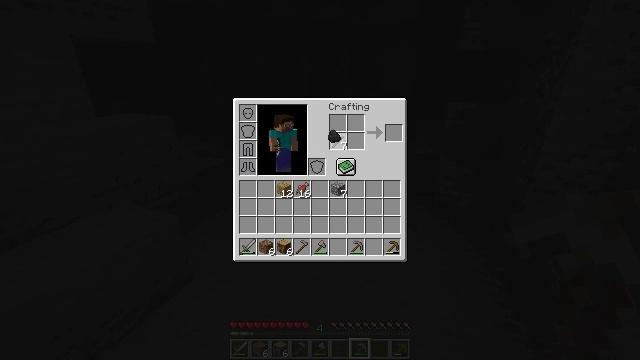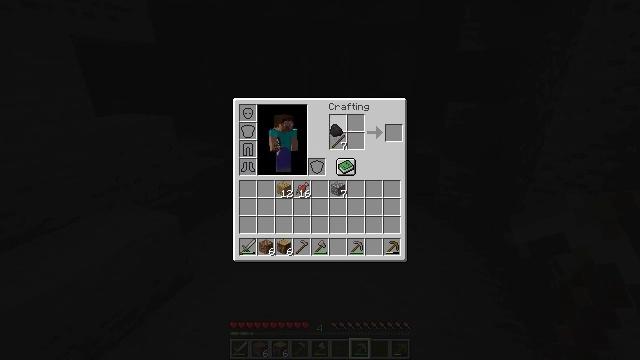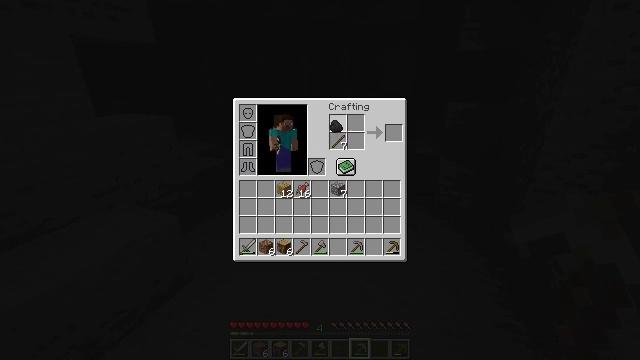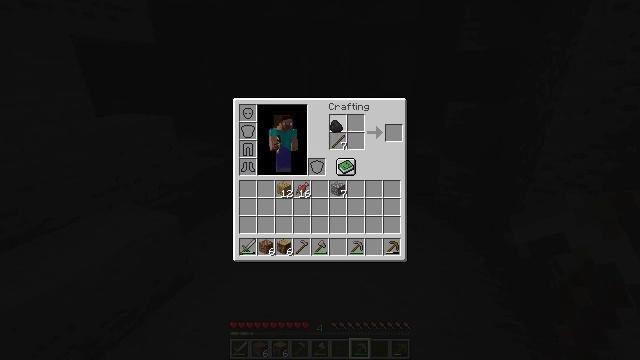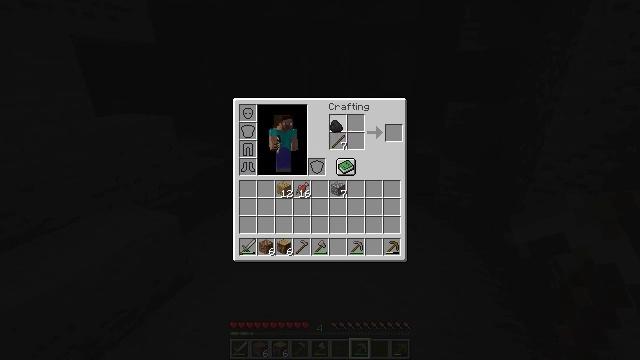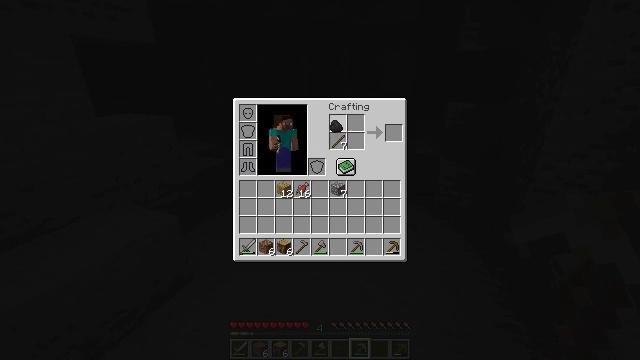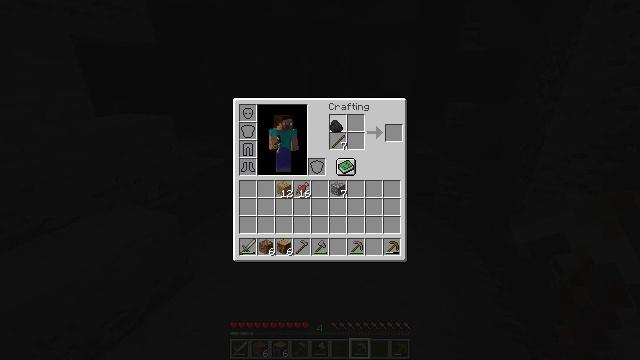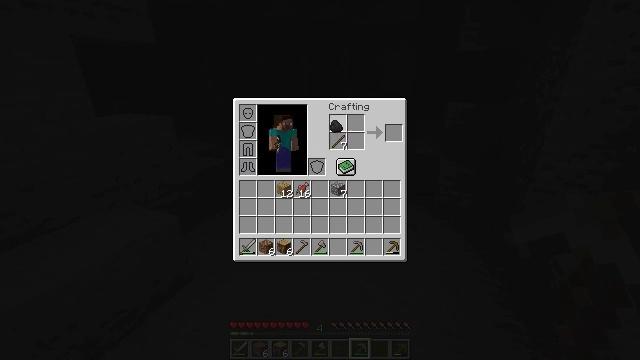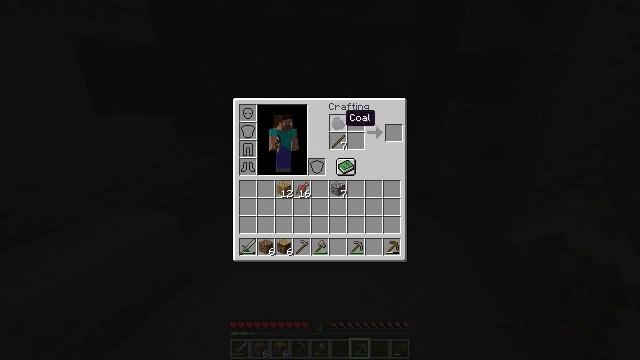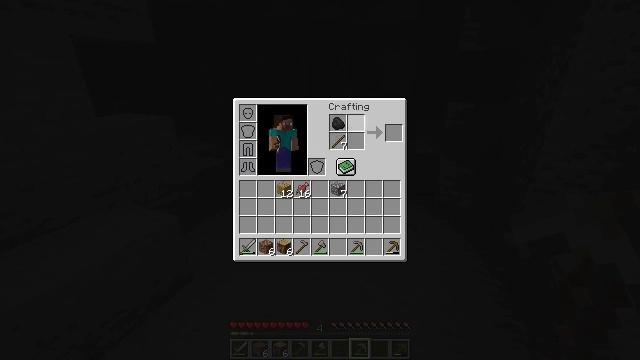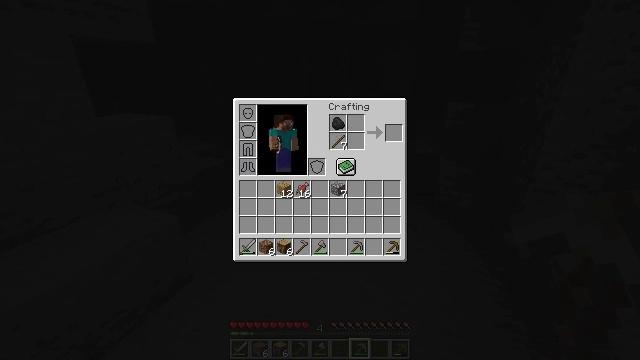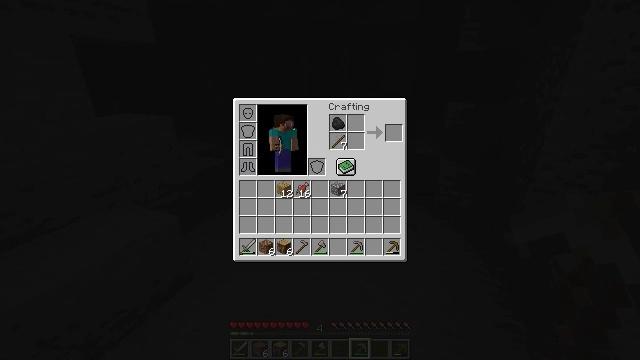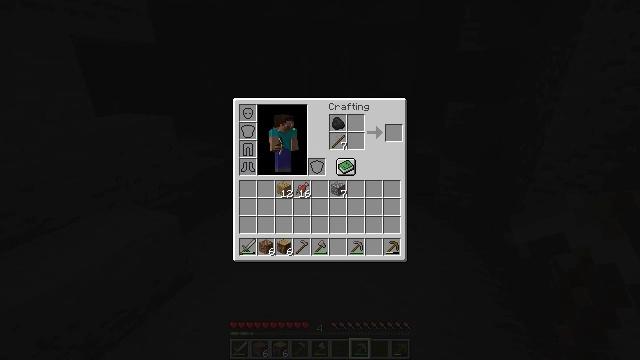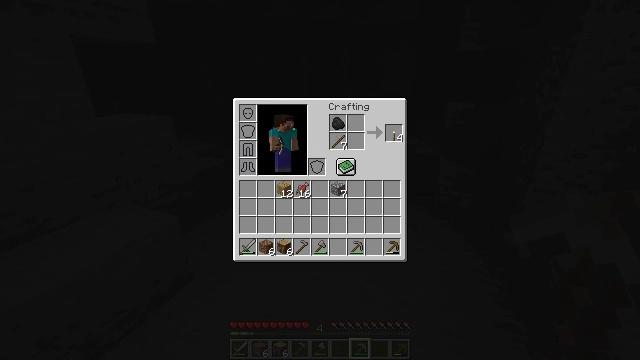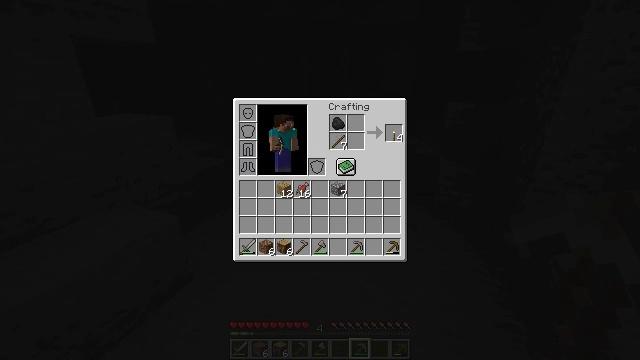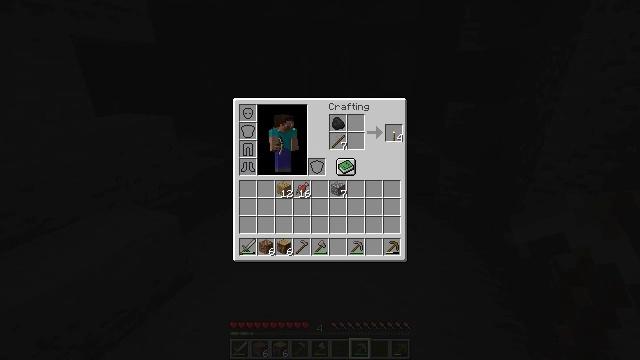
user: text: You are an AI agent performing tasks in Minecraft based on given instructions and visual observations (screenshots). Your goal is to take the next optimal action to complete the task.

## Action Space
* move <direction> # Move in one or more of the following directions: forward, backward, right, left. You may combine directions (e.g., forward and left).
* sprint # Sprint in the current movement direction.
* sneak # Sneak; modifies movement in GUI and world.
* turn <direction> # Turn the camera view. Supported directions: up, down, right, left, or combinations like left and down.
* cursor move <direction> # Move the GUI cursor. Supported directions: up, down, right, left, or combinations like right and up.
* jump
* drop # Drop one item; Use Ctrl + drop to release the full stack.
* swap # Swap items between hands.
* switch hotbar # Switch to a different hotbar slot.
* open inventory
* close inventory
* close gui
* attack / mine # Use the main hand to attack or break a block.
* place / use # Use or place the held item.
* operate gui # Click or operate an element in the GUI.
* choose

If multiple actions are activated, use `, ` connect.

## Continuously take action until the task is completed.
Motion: motion action
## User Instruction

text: Open the crafting table to create a torch.
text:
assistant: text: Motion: no_op
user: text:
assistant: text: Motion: no_op
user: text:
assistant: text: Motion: no_op
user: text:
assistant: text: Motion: no_op
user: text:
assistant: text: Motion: operate gui
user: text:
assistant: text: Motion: operate gui
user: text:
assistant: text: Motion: operate gui
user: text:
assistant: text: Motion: no_op
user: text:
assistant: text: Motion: cursor move right
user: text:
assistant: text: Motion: cursor move right
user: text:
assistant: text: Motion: cursor move right
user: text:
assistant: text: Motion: no_op
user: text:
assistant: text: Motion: no_op
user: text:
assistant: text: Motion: no_op
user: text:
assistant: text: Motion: no_op
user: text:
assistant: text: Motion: sneak
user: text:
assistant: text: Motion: sneak
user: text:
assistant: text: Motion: sneak
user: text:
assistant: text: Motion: sneak
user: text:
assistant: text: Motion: sneak
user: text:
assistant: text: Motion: sneak, operate gui
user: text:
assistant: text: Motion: sneak, operate gui
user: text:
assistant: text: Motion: sneak, operate gui
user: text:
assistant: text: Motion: sneak
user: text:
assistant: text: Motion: sneak
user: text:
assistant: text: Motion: sneak
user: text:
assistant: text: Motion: sneak, operate gui
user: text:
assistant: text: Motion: sneak, operate gui
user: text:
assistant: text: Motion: sneak
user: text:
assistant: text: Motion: sneak, cursor move left